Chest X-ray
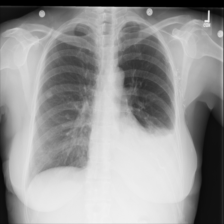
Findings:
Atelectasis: positive
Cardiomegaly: negative
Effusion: positive
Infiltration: negative
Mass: negative
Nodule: positive
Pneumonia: negative
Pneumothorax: negative
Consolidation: positive
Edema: negative
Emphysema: negative
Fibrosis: negative
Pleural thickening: negative
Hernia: negative